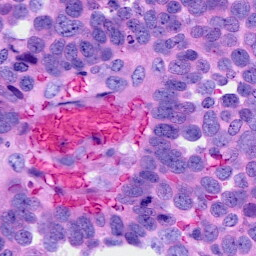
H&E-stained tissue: Ovarian